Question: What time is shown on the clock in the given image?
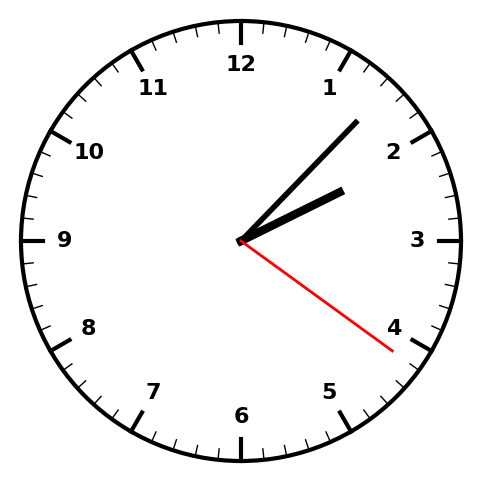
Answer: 02:07:21